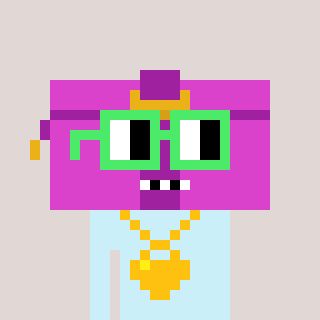
a pixel art character with square light green glasses, a clutch-shaped head and a cold-colored body on a warm background